Question: I'm new to CSS, so I apologise if this question is a bit simple.
I have a nav-bar that sits in the centre of my page and has a width of 'x'
What I want to do is create white space for my '<p>' text, so that if you drew two vertical lines; that touch the ends of the nav bar, the text always touches the the vertical lines - regardless of window size.
My current solution makes the text move relative to the window size, whereas I want my text to align with the nav bar on the vertical axis whilst being justified.
Here's a picture of what I want to make it clearer:

Here's my current solution that only works if the window size is right:
HTML:
'''
<p id="body"> blah blah ..... </p>
'''
CSS:
'''
#body {
margin: 25px 310px 25px 310px;
text-align: justify;
line-height: 30px;
}
'''
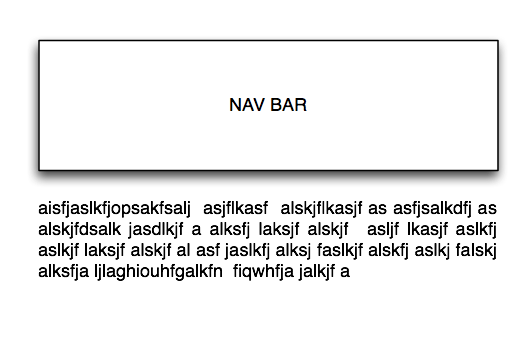
Answer: Give the same width to the 'p' and center margin it, just as the nav bar.
'''
<div id='navbar'></div
<p id="body"> blah blah ..... </p>
'''
'''
#navbar, p {
width: 900px;
margin: 10px auto;
}
p {
text-align: justify;
line-height: 30px;
}
'''
Noe both your 'navbar' and 'p' align vertically as you need them.